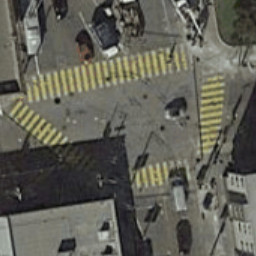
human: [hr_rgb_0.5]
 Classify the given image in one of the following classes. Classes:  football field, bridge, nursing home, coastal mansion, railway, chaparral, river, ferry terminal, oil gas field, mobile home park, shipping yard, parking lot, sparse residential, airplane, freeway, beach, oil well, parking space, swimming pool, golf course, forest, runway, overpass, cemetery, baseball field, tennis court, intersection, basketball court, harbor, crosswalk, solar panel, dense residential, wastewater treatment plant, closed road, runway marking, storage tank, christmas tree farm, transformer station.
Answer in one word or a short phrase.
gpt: crosswalk